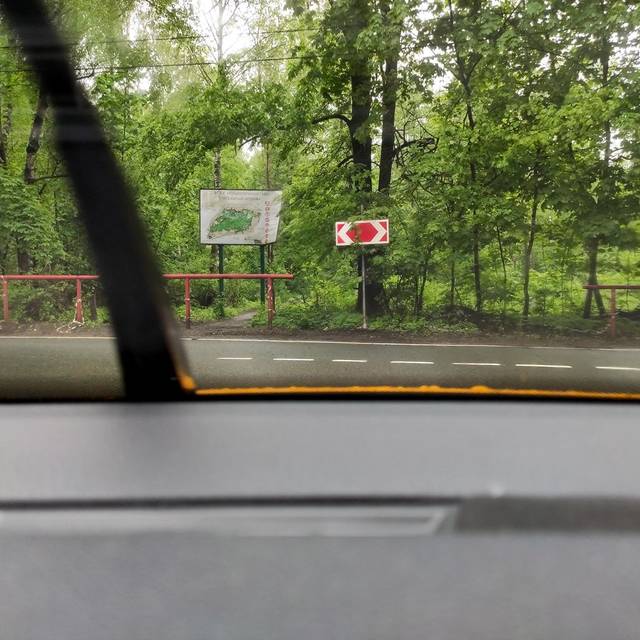
Region: Russia
Coordinates: 55.826, 37.692